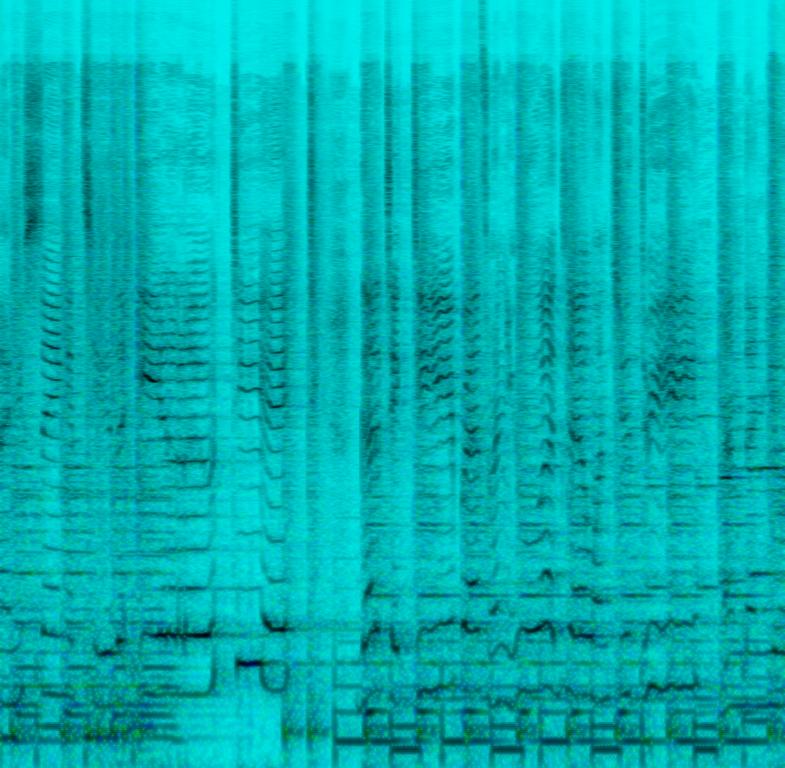
The low quality recording features a cover of a kids song that consists of sweet girl vocal singing over breathy flute melody, groovy bass and acoustic rhythm guitar. It sounds mellow, happy and fun.